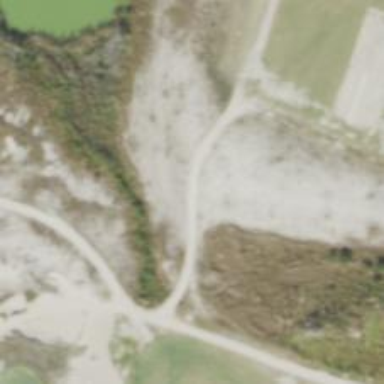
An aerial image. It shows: Path for both road and golf.